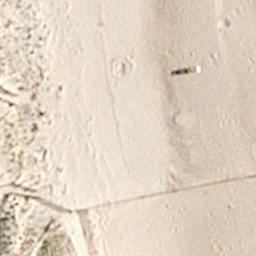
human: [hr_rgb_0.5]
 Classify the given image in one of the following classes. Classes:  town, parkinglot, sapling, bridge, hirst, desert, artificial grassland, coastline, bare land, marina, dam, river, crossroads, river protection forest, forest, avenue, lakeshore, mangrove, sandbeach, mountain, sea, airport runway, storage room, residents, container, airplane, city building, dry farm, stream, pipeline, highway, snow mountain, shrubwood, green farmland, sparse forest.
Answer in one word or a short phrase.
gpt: sandbeach